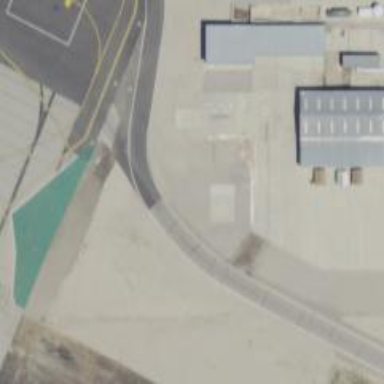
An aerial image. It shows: Image showing helipad at airport.